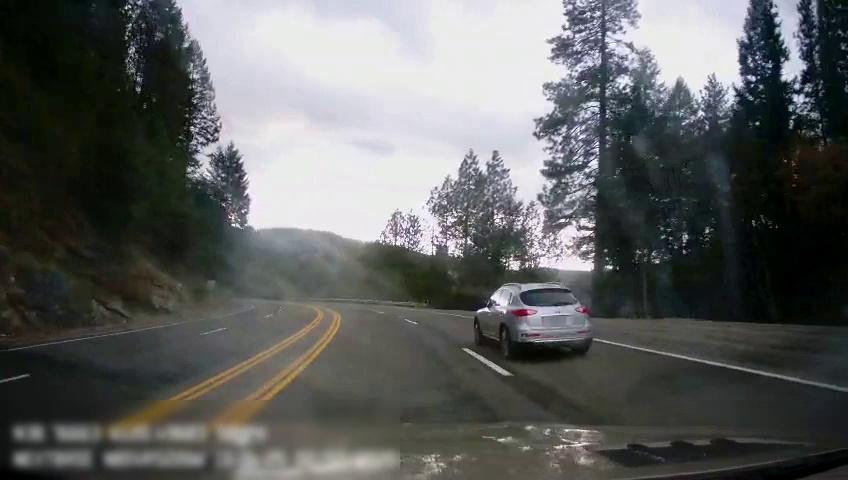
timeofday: Day
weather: Cloudy
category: Drivable Space
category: Vehicles | Car
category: Lanes | Alternate Lane
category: Lanes | Alternate Lane
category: Lanes | Alternate Lane
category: Lanes | Current Lane
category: Lanes | Current Lane
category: Lanes | Alternate Lane